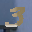
Label: 3